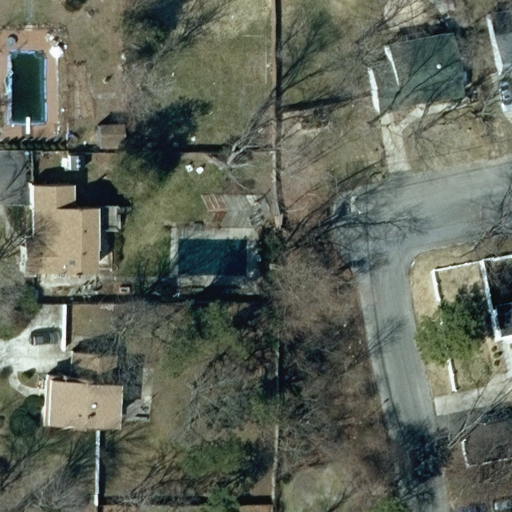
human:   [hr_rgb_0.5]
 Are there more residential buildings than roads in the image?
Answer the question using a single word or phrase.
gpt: yes

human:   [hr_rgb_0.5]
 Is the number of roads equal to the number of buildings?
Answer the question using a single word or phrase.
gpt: no

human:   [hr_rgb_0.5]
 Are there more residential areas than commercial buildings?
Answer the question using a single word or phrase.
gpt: yes

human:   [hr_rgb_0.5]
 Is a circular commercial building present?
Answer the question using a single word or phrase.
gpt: no

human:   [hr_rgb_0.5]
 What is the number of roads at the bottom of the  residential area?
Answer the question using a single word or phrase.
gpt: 1

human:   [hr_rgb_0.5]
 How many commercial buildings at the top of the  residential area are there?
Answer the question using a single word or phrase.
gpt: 0

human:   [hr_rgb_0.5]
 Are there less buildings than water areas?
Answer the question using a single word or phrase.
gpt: no

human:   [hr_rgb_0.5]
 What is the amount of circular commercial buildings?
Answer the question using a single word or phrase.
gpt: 0

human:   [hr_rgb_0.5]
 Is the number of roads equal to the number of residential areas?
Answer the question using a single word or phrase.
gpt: yes

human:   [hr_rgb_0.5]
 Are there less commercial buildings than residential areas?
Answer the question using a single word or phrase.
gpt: yes

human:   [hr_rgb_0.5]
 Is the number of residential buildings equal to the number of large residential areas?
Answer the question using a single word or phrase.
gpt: no

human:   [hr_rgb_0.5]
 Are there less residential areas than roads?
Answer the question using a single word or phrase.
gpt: no

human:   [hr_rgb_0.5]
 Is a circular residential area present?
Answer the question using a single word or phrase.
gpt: no

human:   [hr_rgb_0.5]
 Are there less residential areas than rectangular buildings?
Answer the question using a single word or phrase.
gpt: yes

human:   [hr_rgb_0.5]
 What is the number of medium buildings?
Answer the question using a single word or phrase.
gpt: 4

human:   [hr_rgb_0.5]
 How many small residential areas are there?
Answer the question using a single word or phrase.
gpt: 0

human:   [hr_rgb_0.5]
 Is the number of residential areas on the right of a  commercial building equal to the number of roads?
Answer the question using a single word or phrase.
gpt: no

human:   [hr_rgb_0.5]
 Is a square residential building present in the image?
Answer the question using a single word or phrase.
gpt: no

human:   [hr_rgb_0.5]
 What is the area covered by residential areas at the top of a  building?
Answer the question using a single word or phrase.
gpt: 4096m2

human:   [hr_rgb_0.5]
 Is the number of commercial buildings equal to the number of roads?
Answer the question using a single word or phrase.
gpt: no

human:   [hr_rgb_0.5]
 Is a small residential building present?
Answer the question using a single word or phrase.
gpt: yes

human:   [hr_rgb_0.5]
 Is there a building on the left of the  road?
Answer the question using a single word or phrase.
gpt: yes

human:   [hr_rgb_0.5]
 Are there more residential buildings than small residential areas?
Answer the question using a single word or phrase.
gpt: yes

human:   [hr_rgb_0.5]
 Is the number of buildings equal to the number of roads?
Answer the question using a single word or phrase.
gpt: no

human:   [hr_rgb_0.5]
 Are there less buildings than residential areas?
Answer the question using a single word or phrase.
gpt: no

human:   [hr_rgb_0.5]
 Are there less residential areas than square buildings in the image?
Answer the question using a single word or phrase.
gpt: no

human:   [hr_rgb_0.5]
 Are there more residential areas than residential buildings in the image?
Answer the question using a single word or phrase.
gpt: no

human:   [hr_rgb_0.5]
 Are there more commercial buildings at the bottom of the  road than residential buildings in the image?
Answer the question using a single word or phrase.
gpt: no

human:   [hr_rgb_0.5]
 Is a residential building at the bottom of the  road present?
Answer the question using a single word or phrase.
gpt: no

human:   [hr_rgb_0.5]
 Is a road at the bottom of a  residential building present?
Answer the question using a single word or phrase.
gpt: yes

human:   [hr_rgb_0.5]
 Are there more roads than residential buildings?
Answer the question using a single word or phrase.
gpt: no

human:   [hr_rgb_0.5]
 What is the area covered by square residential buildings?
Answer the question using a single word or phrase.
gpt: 0m2

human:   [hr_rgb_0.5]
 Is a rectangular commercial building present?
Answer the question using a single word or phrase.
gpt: no

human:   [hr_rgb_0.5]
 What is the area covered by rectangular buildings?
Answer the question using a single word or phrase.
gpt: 502m2

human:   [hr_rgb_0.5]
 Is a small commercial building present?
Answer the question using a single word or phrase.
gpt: no

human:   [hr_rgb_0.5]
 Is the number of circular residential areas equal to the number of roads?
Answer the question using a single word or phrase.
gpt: no